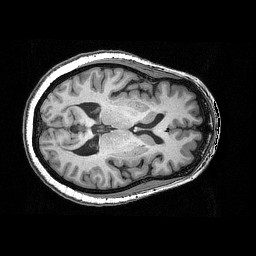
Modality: T1w
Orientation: axial
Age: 55
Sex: female
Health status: ill
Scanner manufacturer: siemens
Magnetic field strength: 3 T
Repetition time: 0.0025 s
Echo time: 0.00336 s